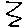
Label: zigzag